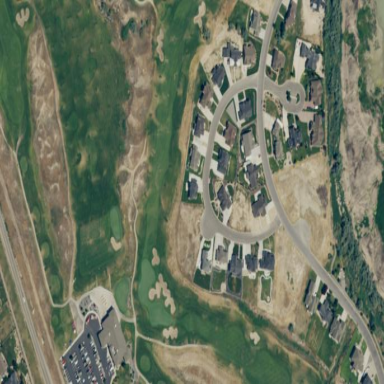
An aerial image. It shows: Area of rough grass used for golf.